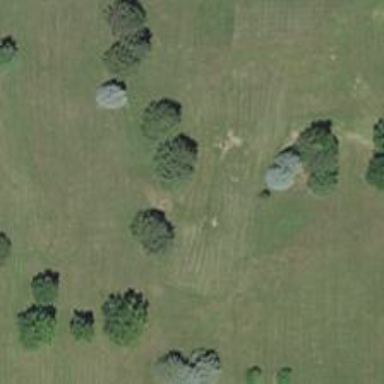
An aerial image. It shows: Disc golf tee.